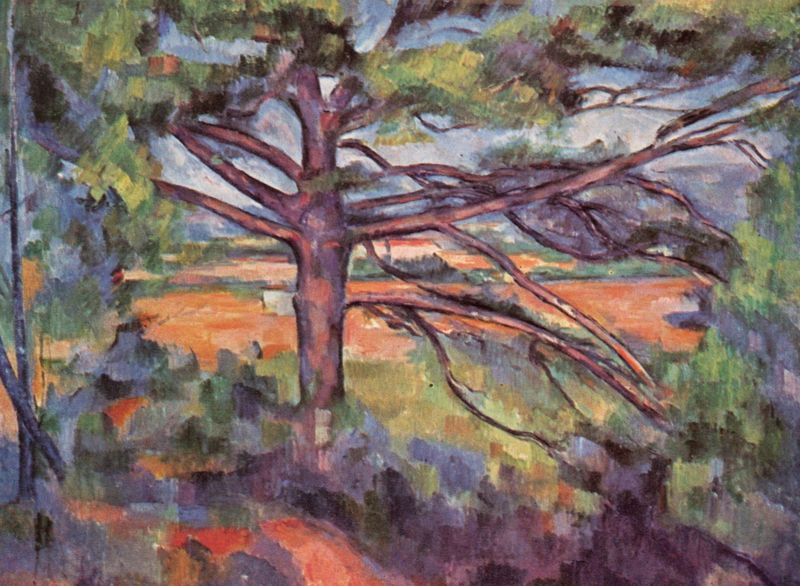
Titel: Große Kiefer mit roten Feldern
Künstler: Paul Cézanne
Standort: Sankt Petersburg
Institution: Eremitage
Schlagwörter: baum, blau, blätter, dunkel, gemälde, himmel, laub, meer, wasser, weiß, wolken, aquarell, bäume, cezanne, gelb, grün, impressionismus, kubismus, landschaft, ocker, sand, äste, braun, bunt, grau, hintergrund, licht, orange, schwarz, vordergrund, ausblick, dach, gebäude, gras, haus, rasen, rot, weg, wiese, wolke, beige, expressionismus, malerei, arme, lang, bild, ast, baumstamm, ebene, erde, feld, felder, häuser, hügel, natur, stamm, weite, zweige, busch, büsche, gebüsch, hütte, wiesen, boden, land, blatt, pflanze, pflanzen, krone, rosa, tal, wald, aussicht, farbig, sommer, ruhe, süden, studie, moderne, abstrakt, berge, farben, dorf, farbe, lila, violett, landschaftsmalerei, bauernhof, herbst, hof, südfrankreich, luft, duktus, impressionistisch, nadel, baumkrone, striche, impression, links, zweig, paul, violet, tupfen, laubbaum, nadelbaum, tanne, fleck, flecken, verwischt, kiefer, paul cezanne, rinde, blattwerk, zentral, gehöft, impresionismus, imressionismus, oelbild, leuchtend, pinie, paysage, höfe, impressionist, zentriert, astgabeln, impressionnisme, aussschnitt, cesanne, mondrian, klassische, cecanne, casanne, naumstudie, verzweigen, unheimlcih, foehre, haseönuss